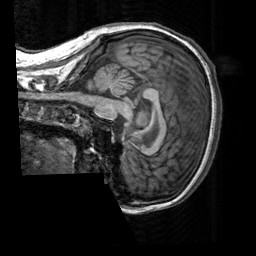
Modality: T1w
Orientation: sagittal
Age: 24
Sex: female
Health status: healthy
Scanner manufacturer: siemens
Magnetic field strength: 3 T
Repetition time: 2.3 s
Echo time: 0.00303 s